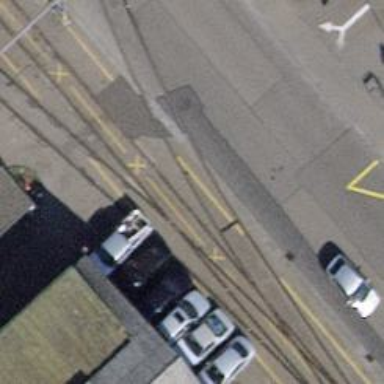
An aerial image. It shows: Railway level crossing.